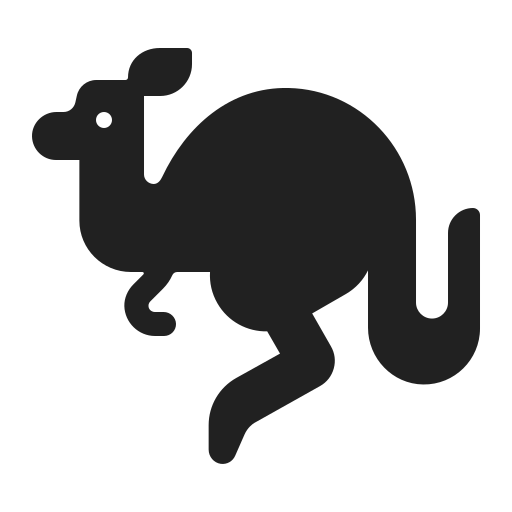
kangaroo high contrast